Field crop: tomato
Growth stage: 2
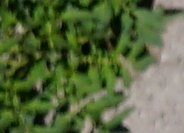
Species: tomato